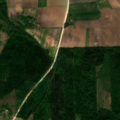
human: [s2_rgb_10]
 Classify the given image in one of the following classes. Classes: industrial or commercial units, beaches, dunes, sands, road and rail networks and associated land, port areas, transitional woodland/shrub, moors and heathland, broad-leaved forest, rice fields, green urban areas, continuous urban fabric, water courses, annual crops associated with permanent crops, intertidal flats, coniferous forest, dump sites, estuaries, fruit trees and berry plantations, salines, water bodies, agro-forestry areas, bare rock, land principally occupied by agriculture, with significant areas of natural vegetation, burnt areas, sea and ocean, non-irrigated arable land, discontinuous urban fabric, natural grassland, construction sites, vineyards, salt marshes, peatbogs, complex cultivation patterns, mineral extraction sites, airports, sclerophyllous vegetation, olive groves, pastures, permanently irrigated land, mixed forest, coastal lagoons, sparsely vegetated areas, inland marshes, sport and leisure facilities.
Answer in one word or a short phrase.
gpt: non-irrigated arable land, broad-leaved forest, transitional woodland/shrub